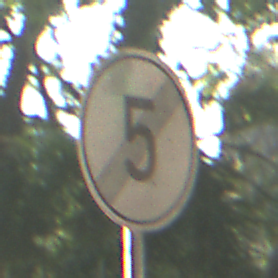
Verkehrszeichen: EndeGeschwindigkeit5
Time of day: SunriseSunset
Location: Outdoor (Suburban)
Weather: Clear
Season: NotSpecified
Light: Natural